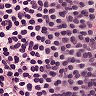
Metastatic tissue present: no